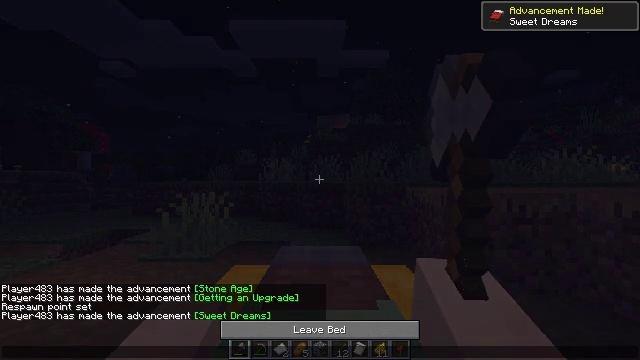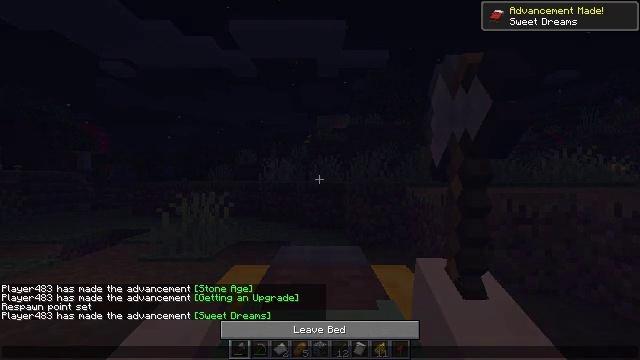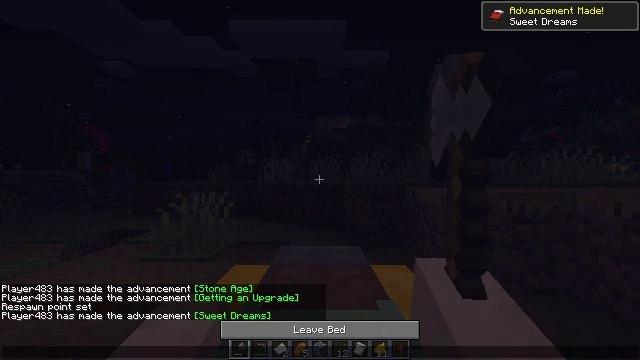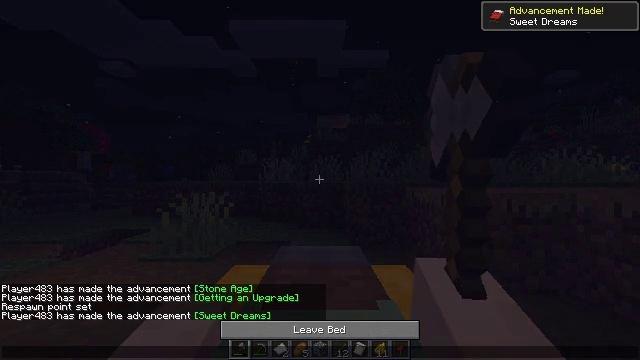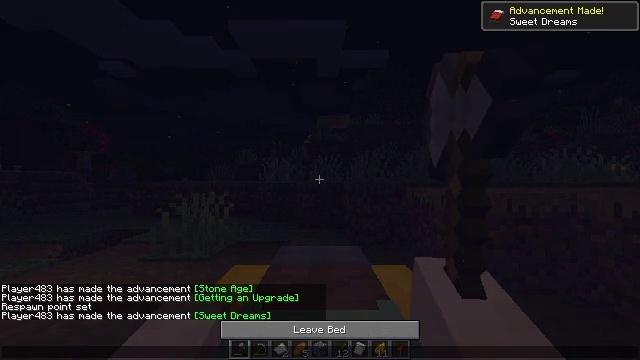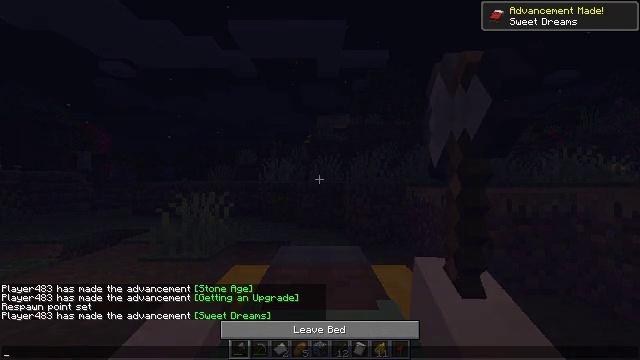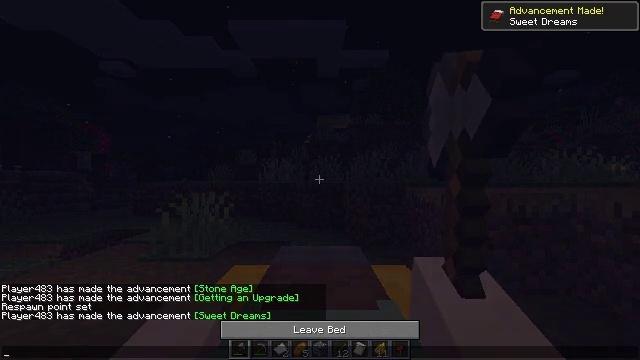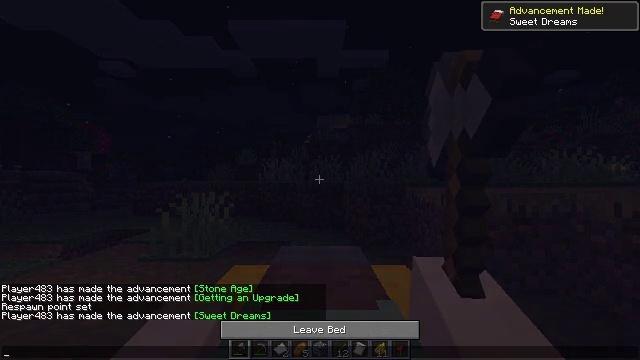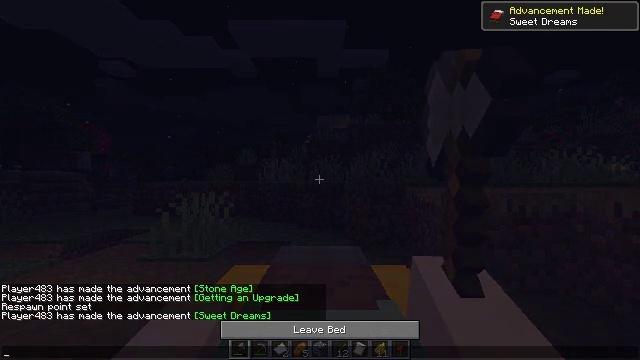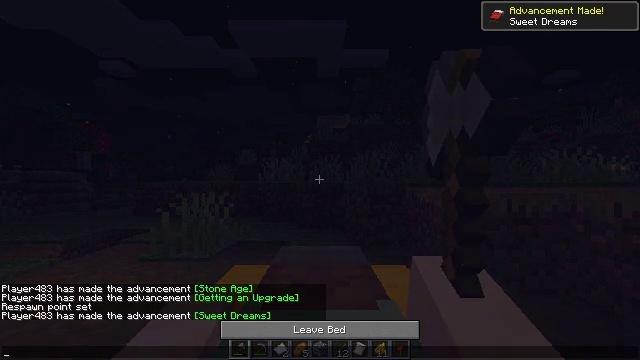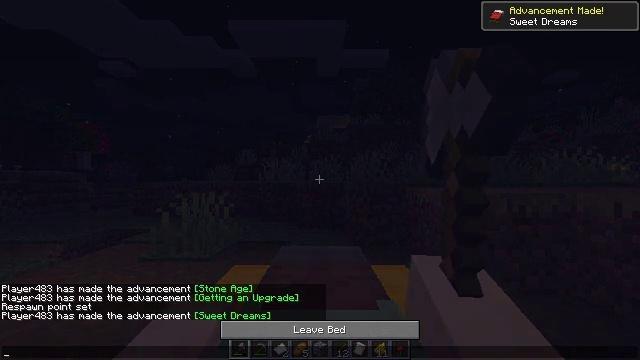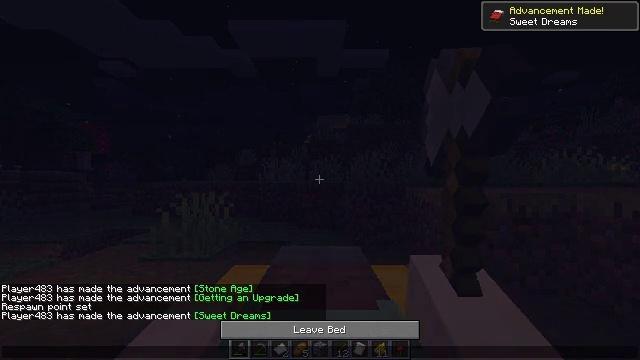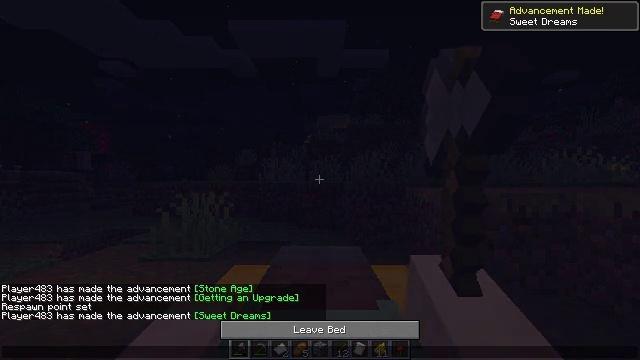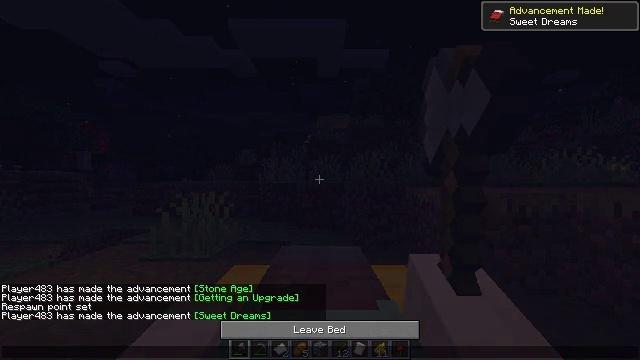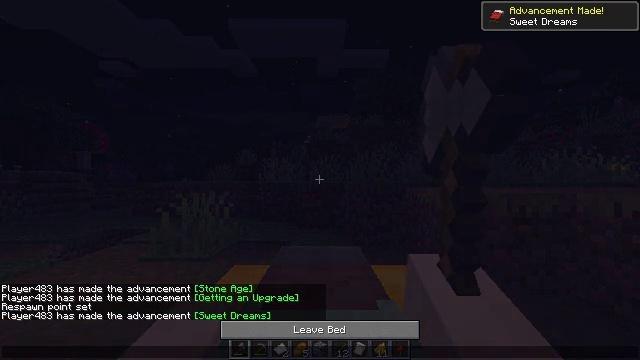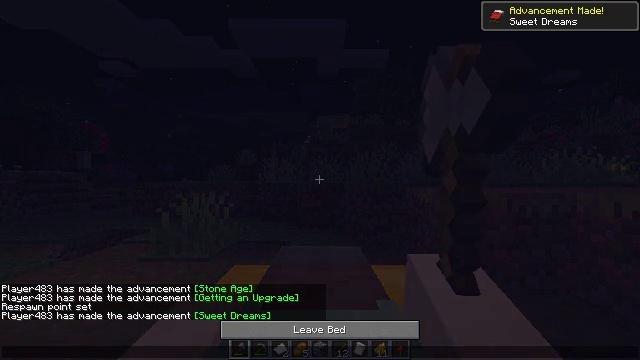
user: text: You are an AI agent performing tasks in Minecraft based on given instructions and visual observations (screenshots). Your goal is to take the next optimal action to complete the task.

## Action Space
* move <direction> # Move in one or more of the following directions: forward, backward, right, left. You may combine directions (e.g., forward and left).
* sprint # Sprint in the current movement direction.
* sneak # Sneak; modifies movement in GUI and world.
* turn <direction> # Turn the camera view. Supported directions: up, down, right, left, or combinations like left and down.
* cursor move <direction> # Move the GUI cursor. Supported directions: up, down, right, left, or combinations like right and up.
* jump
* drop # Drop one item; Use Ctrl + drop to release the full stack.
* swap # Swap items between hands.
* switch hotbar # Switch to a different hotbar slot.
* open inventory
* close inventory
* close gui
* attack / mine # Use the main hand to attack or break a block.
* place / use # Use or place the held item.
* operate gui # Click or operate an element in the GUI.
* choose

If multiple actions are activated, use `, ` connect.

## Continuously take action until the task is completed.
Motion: motion action
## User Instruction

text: Go to the crafting table and create a loom.
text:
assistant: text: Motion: no_op
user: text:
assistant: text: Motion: no_op
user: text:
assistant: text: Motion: no_op
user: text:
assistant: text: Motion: no_op
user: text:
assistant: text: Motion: no_op
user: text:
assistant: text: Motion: no_op
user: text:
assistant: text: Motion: no_op
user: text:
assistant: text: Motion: no_op
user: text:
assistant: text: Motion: no_op
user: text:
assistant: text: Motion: no_op
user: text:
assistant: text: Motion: no_op
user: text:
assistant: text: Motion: no_op
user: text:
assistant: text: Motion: no_op
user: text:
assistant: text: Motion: no_op
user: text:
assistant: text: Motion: no_op
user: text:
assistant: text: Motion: no_op
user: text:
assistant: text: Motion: no_op
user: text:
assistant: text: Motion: no_op
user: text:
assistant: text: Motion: no_op
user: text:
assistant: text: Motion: no_op
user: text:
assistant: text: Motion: no_op
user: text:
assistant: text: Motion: no_op
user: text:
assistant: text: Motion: no_op
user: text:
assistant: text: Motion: no_op
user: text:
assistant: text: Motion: no_op
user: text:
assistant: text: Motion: no_op
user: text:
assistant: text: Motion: no_op
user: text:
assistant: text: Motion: no_op
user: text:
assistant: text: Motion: no_op
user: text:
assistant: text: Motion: no_op